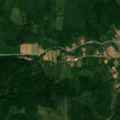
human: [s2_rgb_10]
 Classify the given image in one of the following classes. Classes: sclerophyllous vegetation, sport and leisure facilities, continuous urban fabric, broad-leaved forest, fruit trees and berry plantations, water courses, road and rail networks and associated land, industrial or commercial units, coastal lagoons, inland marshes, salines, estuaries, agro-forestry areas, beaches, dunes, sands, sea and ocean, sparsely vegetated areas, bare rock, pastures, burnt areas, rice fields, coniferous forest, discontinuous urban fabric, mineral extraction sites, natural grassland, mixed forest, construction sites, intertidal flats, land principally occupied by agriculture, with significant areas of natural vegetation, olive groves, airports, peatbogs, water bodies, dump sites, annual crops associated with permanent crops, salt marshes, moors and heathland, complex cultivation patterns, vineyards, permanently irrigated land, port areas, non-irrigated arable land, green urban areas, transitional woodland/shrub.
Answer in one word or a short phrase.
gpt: complex cultivation patterns, land principally occupied by agriculture, with significant areas of natural vegetation, broad-leaved forest